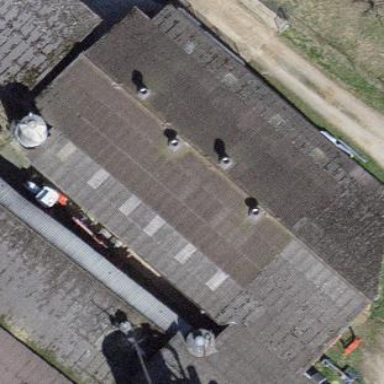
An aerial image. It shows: View of roof of building.